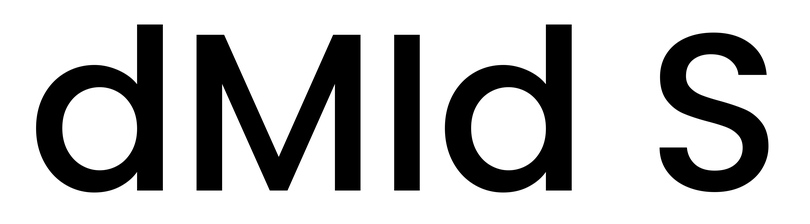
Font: Poppins-Medium